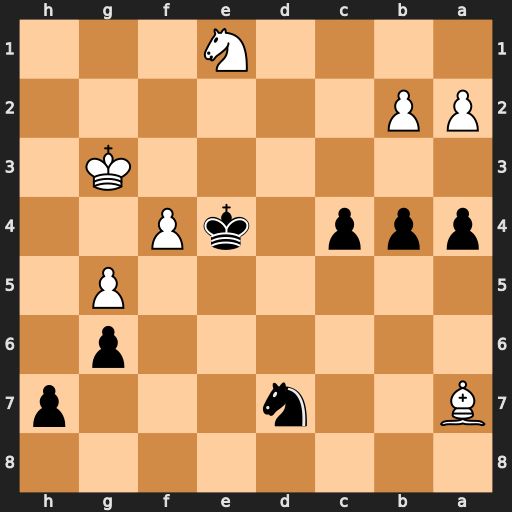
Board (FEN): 8/B2n3p/6p1/6P1/ppp1kP2/6K1/PP6/4N3
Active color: b
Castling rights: -
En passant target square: -
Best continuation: b3 axb3 axb3 Nf3 c3 Kf2 cxb2 Ke2 b1=N